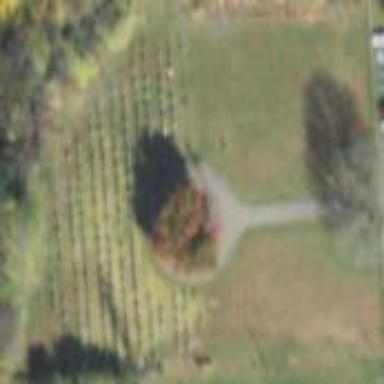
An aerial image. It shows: Cemetery.